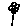
Label: flower